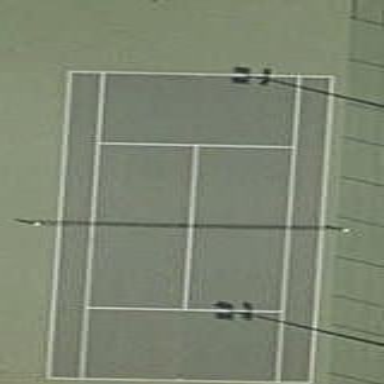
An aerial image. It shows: Asphalt tennis court.